Question: I'm making an app with a scrollView. On one screen I have a lot of UIPopovers. When you scroll the page to a new screen I would like to have the ability to take a picture right away after the push of a button.
Currently I have a button to start the camera and a previewLayer added as a subLayer

Code:
'''
- (IBAction)startCameraButtonPushed:(id)sender
{
if (session.isRunning) {
[startCamera setTitle:@"Start Camera" forState:UIControlStateNormal];
previewLayer.hidden = YES;
[session stopRunning];
session = nil;
previewLayer = nil;
} else {
[startCamera setTitle:@"Stop Camera" forState:UIControlStateNormal];
session = [[AVCaptureSession alloc] init];
AVCaptureOutput *output = [[AVCaptureStillImageOutput alloc] init];
[session addOutput:output];
NSArray *possibleDevices = [AVCaptureDevice devicesWithMediaType:AVMediaTypeVideo];
AVCaptureDevice *device = [possibleDevices objectAtIndex:0];
NSError *error = nil;
AVCaptureDeviceInput* input = [AVCaptureDeviceInput deviceInputWithDevice:device error:&error];
session.sessionPreset = AVCaptureSessionPresetPhoto;
[session addInput:input];
previewLayer = [AVCaptureVideoPreviewLayer layerWithSession:session];
previewLayer.frame = CGRectMake(3202, 100, 800, 400);
previewLayer.hidden = YES;
// previewLayer.delegate = self;
[self.scrollView.layer addSublayer:previewLayer];
previewLayer.hidden = NO;
[session startRunning];
}
}
'''
As you can see the camera is in portrait mode, and I'm trying really hard to get it in landscape. No luck so far. Also building in a button to actually take a picture is hard to find.
If somebody could just help me a little, it would be greatly appreciated!
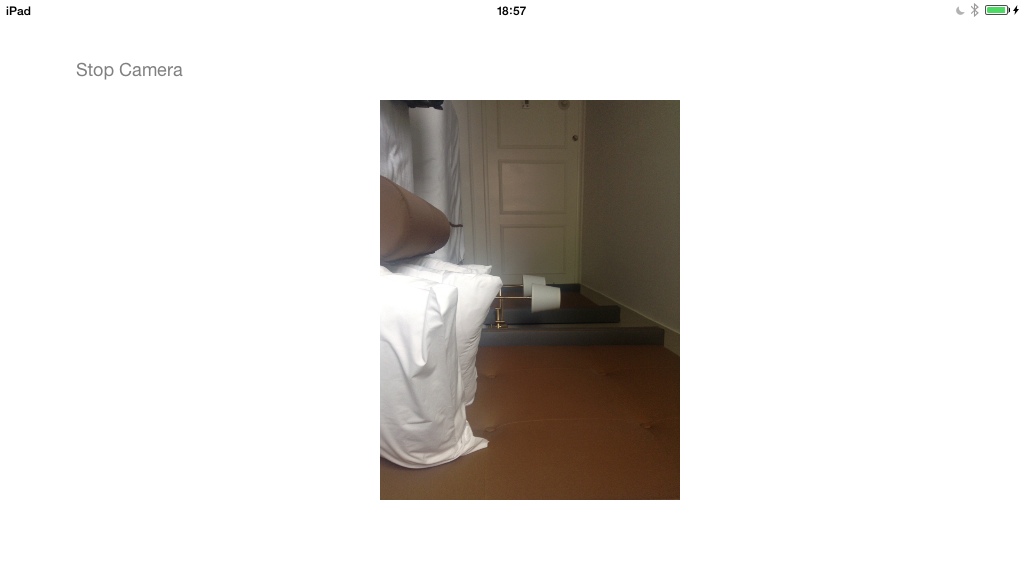
Answer: You can transform the preview layer to get video to appear in the correct orientation:
'''
if (self.interfaceOrientation == UIInterfaceOrientationPortrait) {
previewLayer.affineTransform = CGAffineTransformMakeRotation(0);
} else if (self.interfaceOrientation == UIInterfaceOrientationLandscapeLeft) {
previewLayer.affineTransform = CGAffineTransformMakeRotation(M_PI/2);
} else if (self.interfaceOrientation == UIInterfaceOrientationLandscapeRight) {
previewLayer.affineTransform = CGAffineTransformMakeRotation(-M_PI/2);
} else if (self.interfaceOrientation == UIInterfaceOrientationPortraitUpsideDown) {
previewLayer.affineTransform = CGAffineTransformMakeRotation(M_PI);
}
'''